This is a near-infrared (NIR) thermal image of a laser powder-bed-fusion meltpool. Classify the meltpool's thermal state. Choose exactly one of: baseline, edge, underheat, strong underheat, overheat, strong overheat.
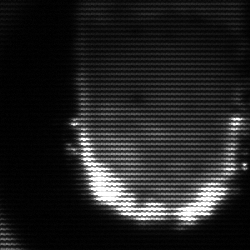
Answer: baseline